Question: There's a block of code that supposed to be a fail-safe termination point. I want to know exactly why is it that it's executing. i.e. Why is this following 'IF' executing? Which among its bundled conditions make it overall 'true'?
'''
if ( !$result && !(-1 == $action && strpos($referer, $adminurl) === 0) ) {
wp_nonce_ays($action);
die();
}
'''

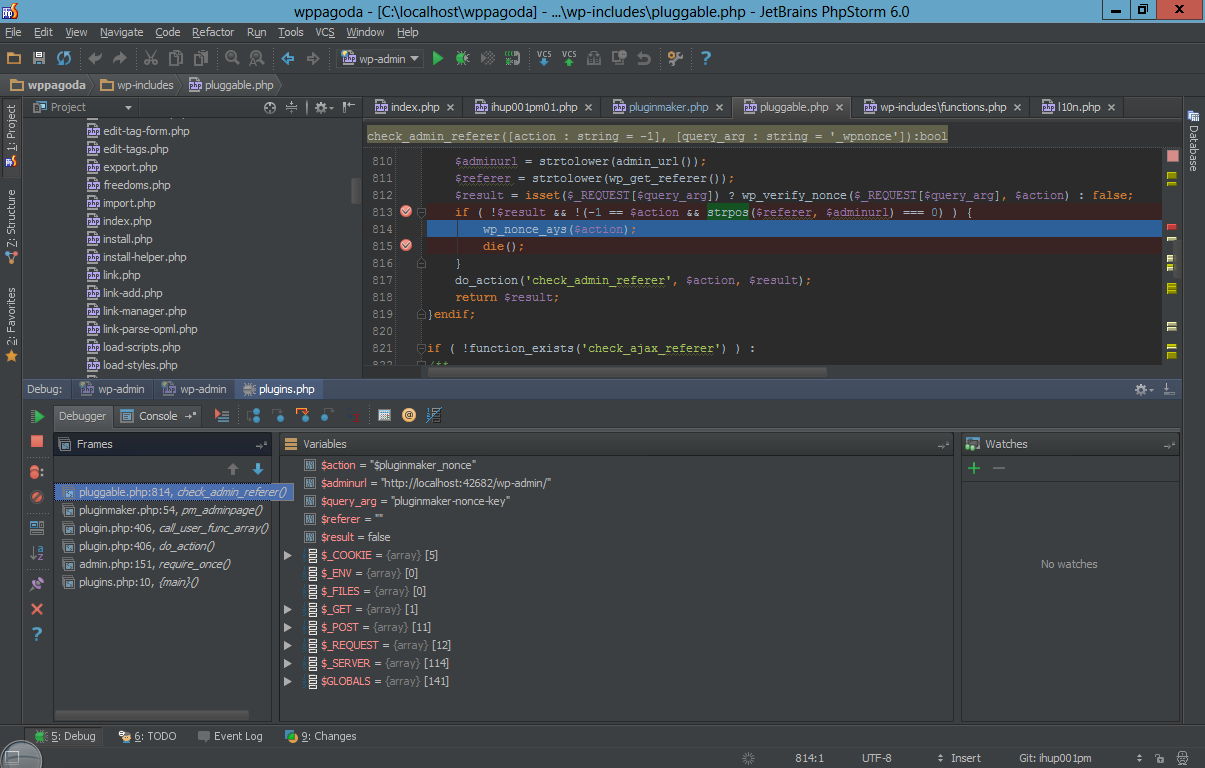
Answer: '''
if ( !$result && !(-1 == $action && strpos($referer, $adminurl) === 0) ) {
'''
That means '!$result' is true, and '!(-1 == $action && strpos($referer, $adminurl) === 0)' is true. (when 'a && b' is true, then 'a' is true and 'b' is true.)
Therefore, '$result' is false, and '-1 == $action && strpos($referer, $adminurl) === 0' is false. (removing the '!' signs)
Then you can go on to say that
1. $result is false
2. Either -1 != $action or strpos($referer, $adminurl) !== 0. (or both)